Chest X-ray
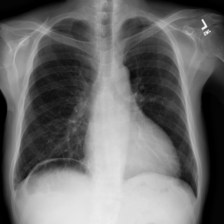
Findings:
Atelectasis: negative
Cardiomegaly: negative
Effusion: negative
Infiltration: negative
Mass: negative
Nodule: negative
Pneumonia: negative
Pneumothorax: negative
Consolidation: negative
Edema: negative
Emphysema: negative
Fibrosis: negative
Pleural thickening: negative
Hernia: negative